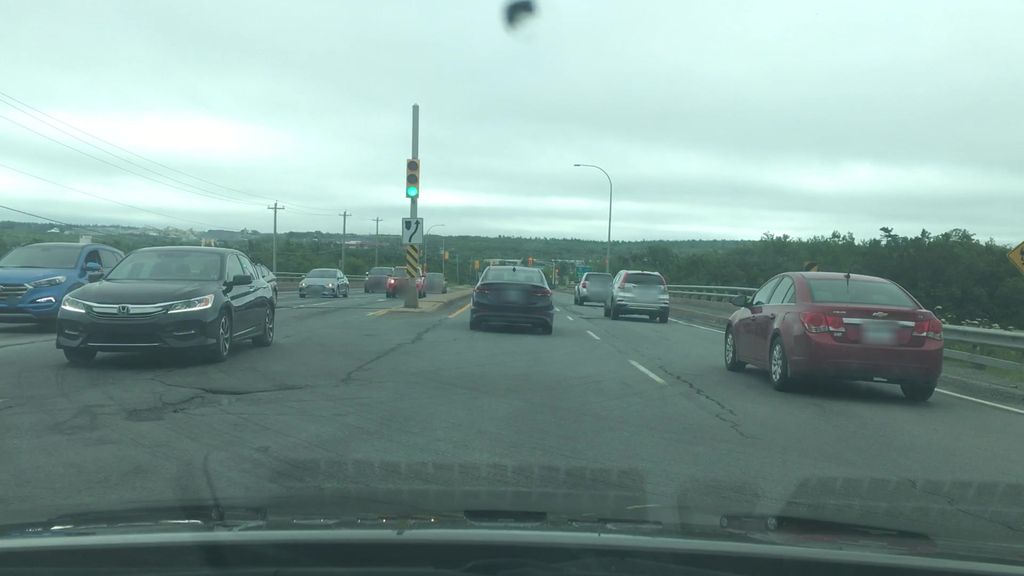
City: halifax